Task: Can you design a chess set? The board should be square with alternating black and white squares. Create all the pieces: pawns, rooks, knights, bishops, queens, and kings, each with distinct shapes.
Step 5160:
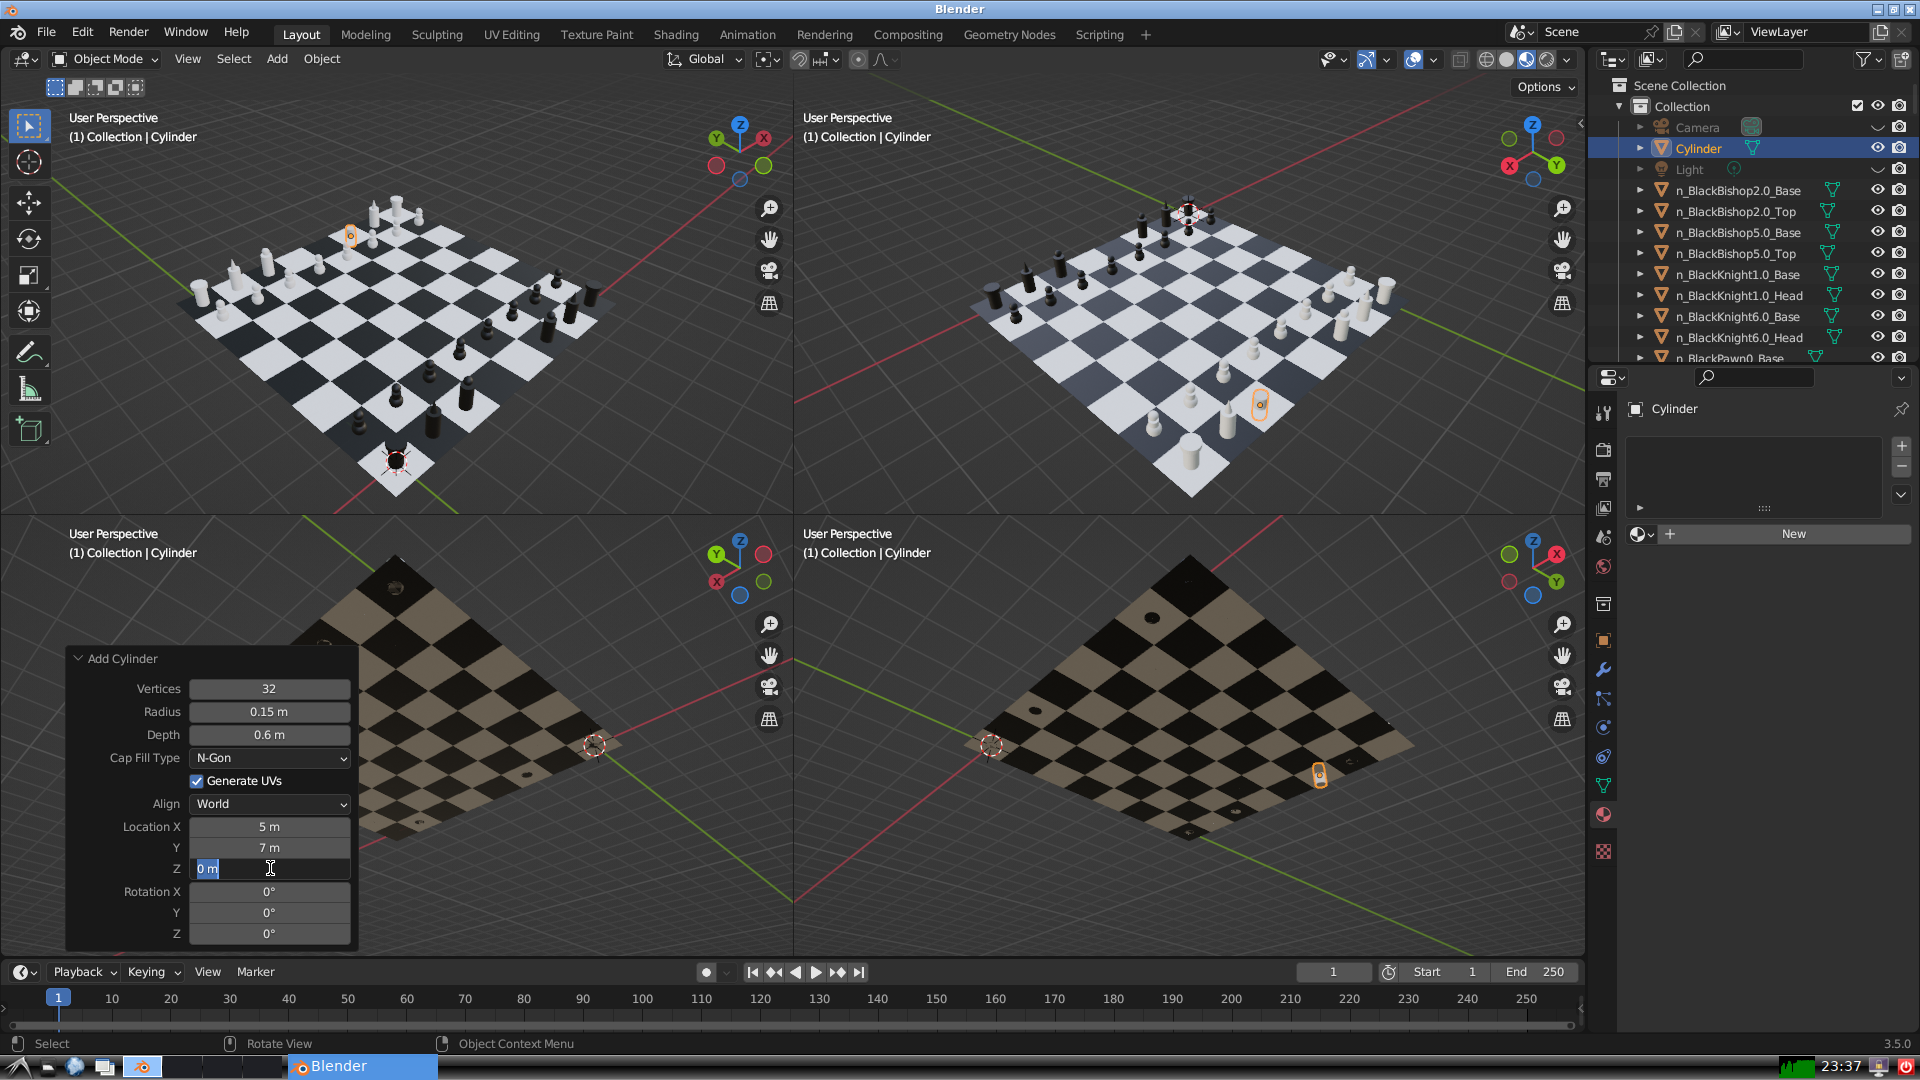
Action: input_text: 0.3